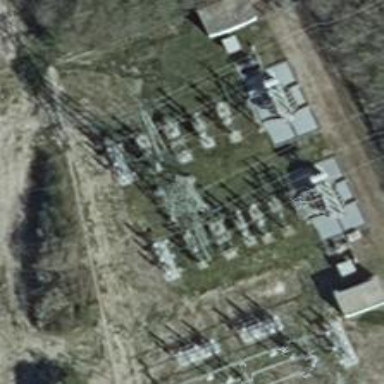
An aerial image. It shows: Three power lines with cables.